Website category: sports
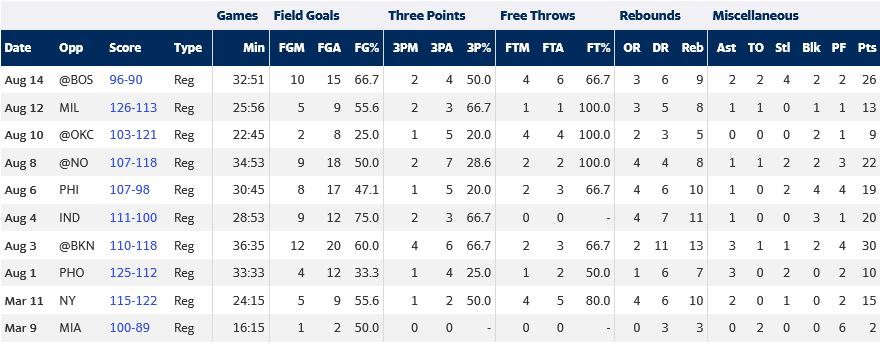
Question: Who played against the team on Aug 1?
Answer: PHO

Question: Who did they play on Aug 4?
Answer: IND

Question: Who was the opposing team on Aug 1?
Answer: PHO

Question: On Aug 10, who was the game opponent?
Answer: OKC

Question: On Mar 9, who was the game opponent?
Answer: MIA

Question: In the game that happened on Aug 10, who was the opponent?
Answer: OKC

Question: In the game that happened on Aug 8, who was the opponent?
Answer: NO

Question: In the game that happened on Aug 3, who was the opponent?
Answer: BKN

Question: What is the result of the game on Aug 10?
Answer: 103-121

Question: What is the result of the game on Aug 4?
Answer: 111-100

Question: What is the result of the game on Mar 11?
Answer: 115-122

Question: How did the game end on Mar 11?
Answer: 115-122

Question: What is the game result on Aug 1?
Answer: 125-112

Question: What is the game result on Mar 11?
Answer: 115-122

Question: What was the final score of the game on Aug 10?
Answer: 103-121

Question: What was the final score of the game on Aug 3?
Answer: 110-118

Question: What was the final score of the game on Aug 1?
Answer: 125-112

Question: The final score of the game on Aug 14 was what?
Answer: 96-90

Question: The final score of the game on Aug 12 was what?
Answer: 126-113

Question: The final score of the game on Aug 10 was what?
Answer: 103-121

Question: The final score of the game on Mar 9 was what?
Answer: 100-89

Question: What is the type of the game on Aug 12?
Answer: Reg

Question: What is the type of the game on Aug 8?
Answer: Reg

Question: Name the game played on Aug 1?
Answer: Reg

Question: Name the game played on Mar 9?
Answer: Reg

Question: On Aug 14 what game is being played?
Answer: Reg

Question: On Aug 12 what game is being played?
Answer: Reg

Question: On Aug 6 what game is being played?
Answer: Reg

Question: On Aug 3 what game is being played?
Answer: Reg

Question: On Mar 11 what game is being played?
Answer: Reg

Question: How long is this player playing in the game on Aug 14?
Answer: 32:51

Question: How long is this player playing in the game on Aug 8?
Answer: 34:53

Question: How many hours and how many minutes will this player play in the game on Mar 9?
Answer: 16:15

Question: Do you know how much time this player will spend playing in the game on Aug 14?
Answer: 32:51

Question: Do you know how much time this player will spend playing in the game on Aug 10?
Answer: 22:45

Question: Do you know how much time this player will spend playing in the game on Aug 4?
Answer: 28:53

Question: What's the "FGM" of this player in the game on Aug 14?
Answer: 10

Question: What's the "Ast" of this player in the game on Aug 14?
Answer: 2

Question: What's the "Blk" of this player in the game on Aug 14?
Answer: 2

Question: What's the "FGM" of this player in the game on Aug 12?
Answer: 5

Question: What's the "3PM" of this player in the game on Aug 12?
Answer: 2

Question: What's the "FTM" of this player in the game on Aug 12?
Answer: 1

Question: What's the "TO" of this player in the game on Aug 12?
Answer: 1

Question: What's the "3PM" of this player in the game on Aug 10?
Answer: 1

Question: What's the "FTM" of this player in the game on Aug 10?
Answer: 4

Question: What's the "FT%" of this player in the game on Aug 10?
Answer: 100.0

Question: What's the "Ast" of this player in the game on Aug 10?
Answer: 0

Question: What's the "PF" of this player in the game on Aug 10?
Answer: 1

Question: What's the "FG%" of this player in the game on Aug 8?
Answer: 50.0

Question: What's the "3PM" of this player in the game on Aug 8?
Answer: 2

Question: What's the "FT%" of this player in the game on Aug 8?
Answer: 100.0

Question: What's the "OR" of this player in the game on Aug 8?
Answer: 4

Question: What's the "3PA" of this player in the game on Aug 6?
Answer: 5

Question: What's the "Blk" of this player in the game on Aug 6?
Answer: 4

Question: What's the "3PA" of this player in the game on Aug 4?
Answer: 3

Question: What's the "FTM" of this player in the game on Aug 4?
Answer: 0

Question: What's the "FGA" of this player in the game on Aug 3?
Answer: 20

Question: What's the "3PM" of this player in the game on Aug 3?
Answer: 4

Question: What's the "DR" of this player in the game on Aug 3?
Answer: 11

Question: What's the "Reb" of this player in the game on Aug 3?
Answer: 13

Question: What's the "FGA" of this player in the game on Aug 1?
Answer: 12

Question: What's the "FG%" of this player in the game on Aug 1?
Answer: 33.3

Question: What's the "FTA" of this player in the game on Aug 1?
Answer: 2

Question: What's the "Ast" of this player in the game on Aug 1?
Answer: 3